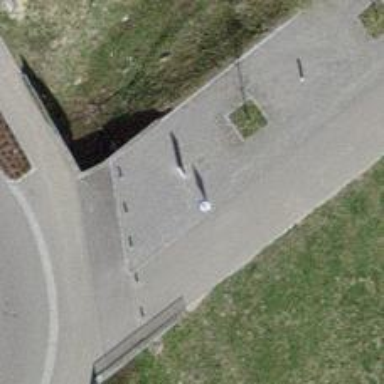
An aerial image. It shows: Bollard.